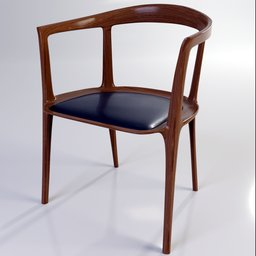
Label: furniture